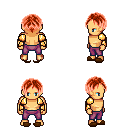
a pixel art fantasy rpg character, male body template, human, tanned skin, gold arm armor, magenta pants, red parted hairstyle, brown slippers, four views (front, back, left, right), 2x2 character sprite sheet, small pixel art, hard edges, no anti-aliasing